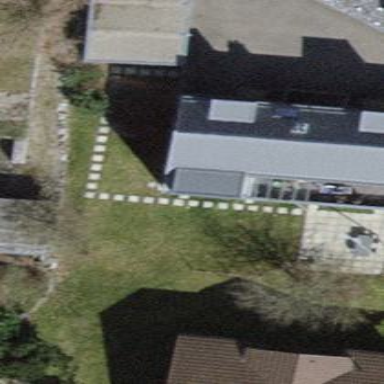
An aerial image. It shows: Building with tile roof.